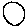
Label: circle